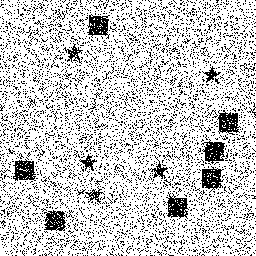
Squares: 7
Triangles: 0
Stars: 5
Total shapes: 12